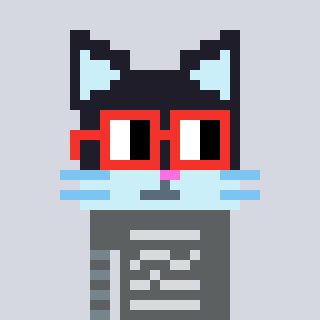
a pixel art character with square red glasses, a cat-shaped head and a grayscale-colored body on a cool background